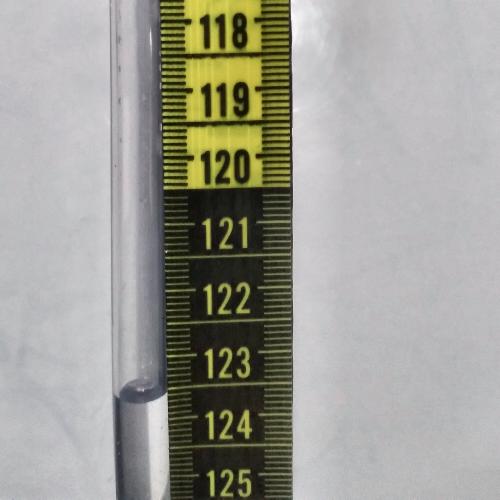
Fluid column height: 123.5 cm